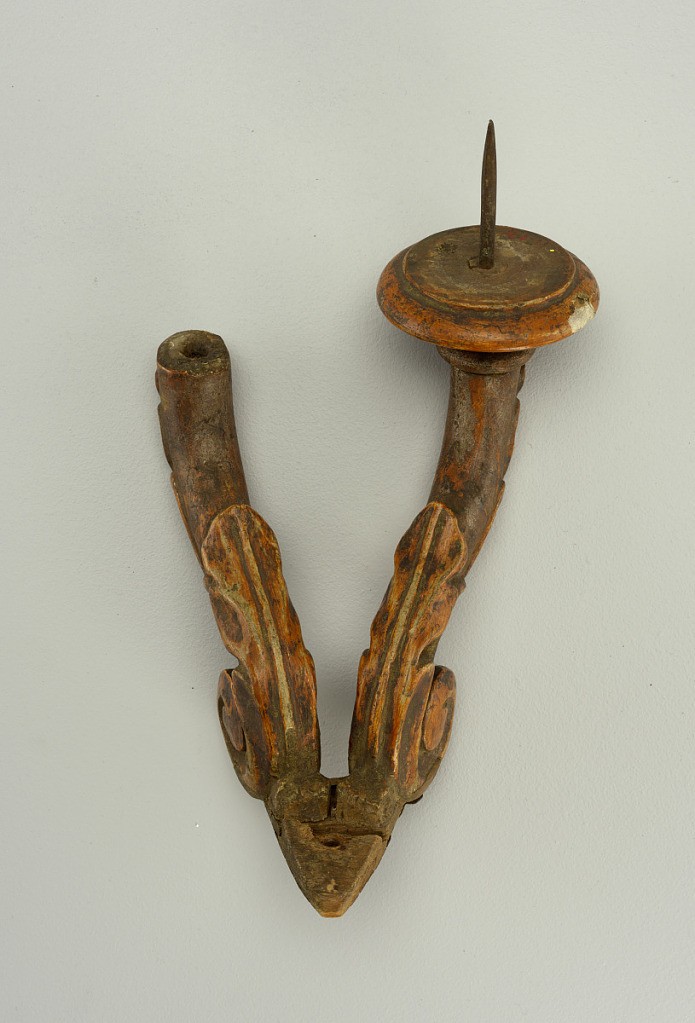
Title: Fragment, bras de lumiere
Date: late 17th–mid-18th century
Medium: wood
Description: Drokeb arn abd drippan